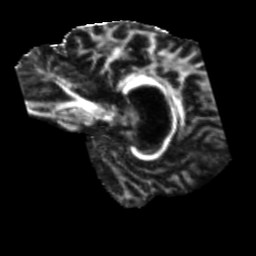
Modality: FA
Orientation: sagittal
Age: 58
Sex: male
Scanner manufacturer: siemens
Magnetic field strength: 3 T
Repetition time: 5.25 s
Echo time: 0.08 s